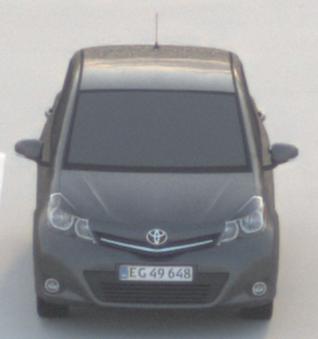
Make: Toyota
Model: Yaris 1.0
Detailed model: Yaris (XP9)
Model produced from: 2009/01
Model produced until: 2010/10
Doors: 3
Color: gray
Road condition: dry road
Daytime: sunrise or sunset
Contrast: low contrast